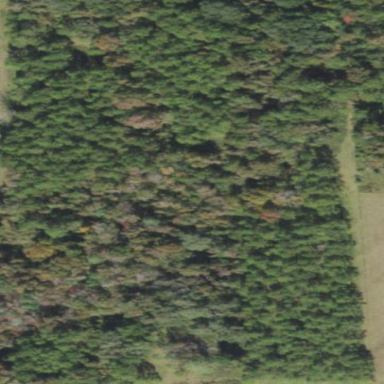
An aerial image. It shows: Needle-leaved woodland.